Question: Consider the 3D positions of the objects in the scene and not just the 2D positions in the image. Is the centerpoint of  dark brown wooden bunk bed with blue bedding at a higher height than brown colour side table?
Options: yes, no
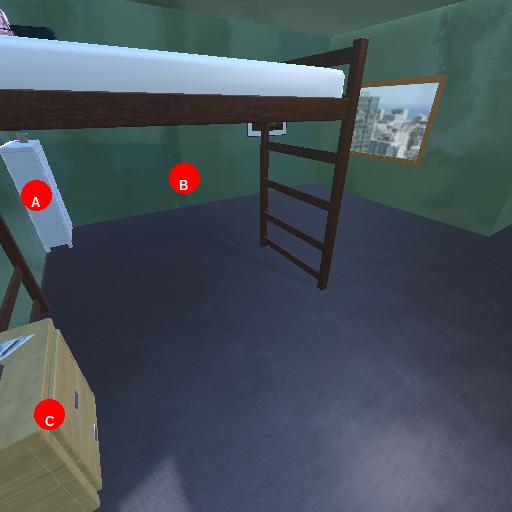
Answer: yes